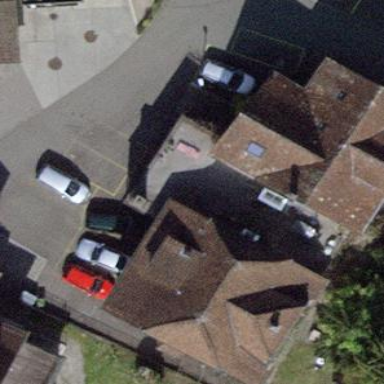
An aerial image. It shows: Building with skillion roof made of roof tiles.